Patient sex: M
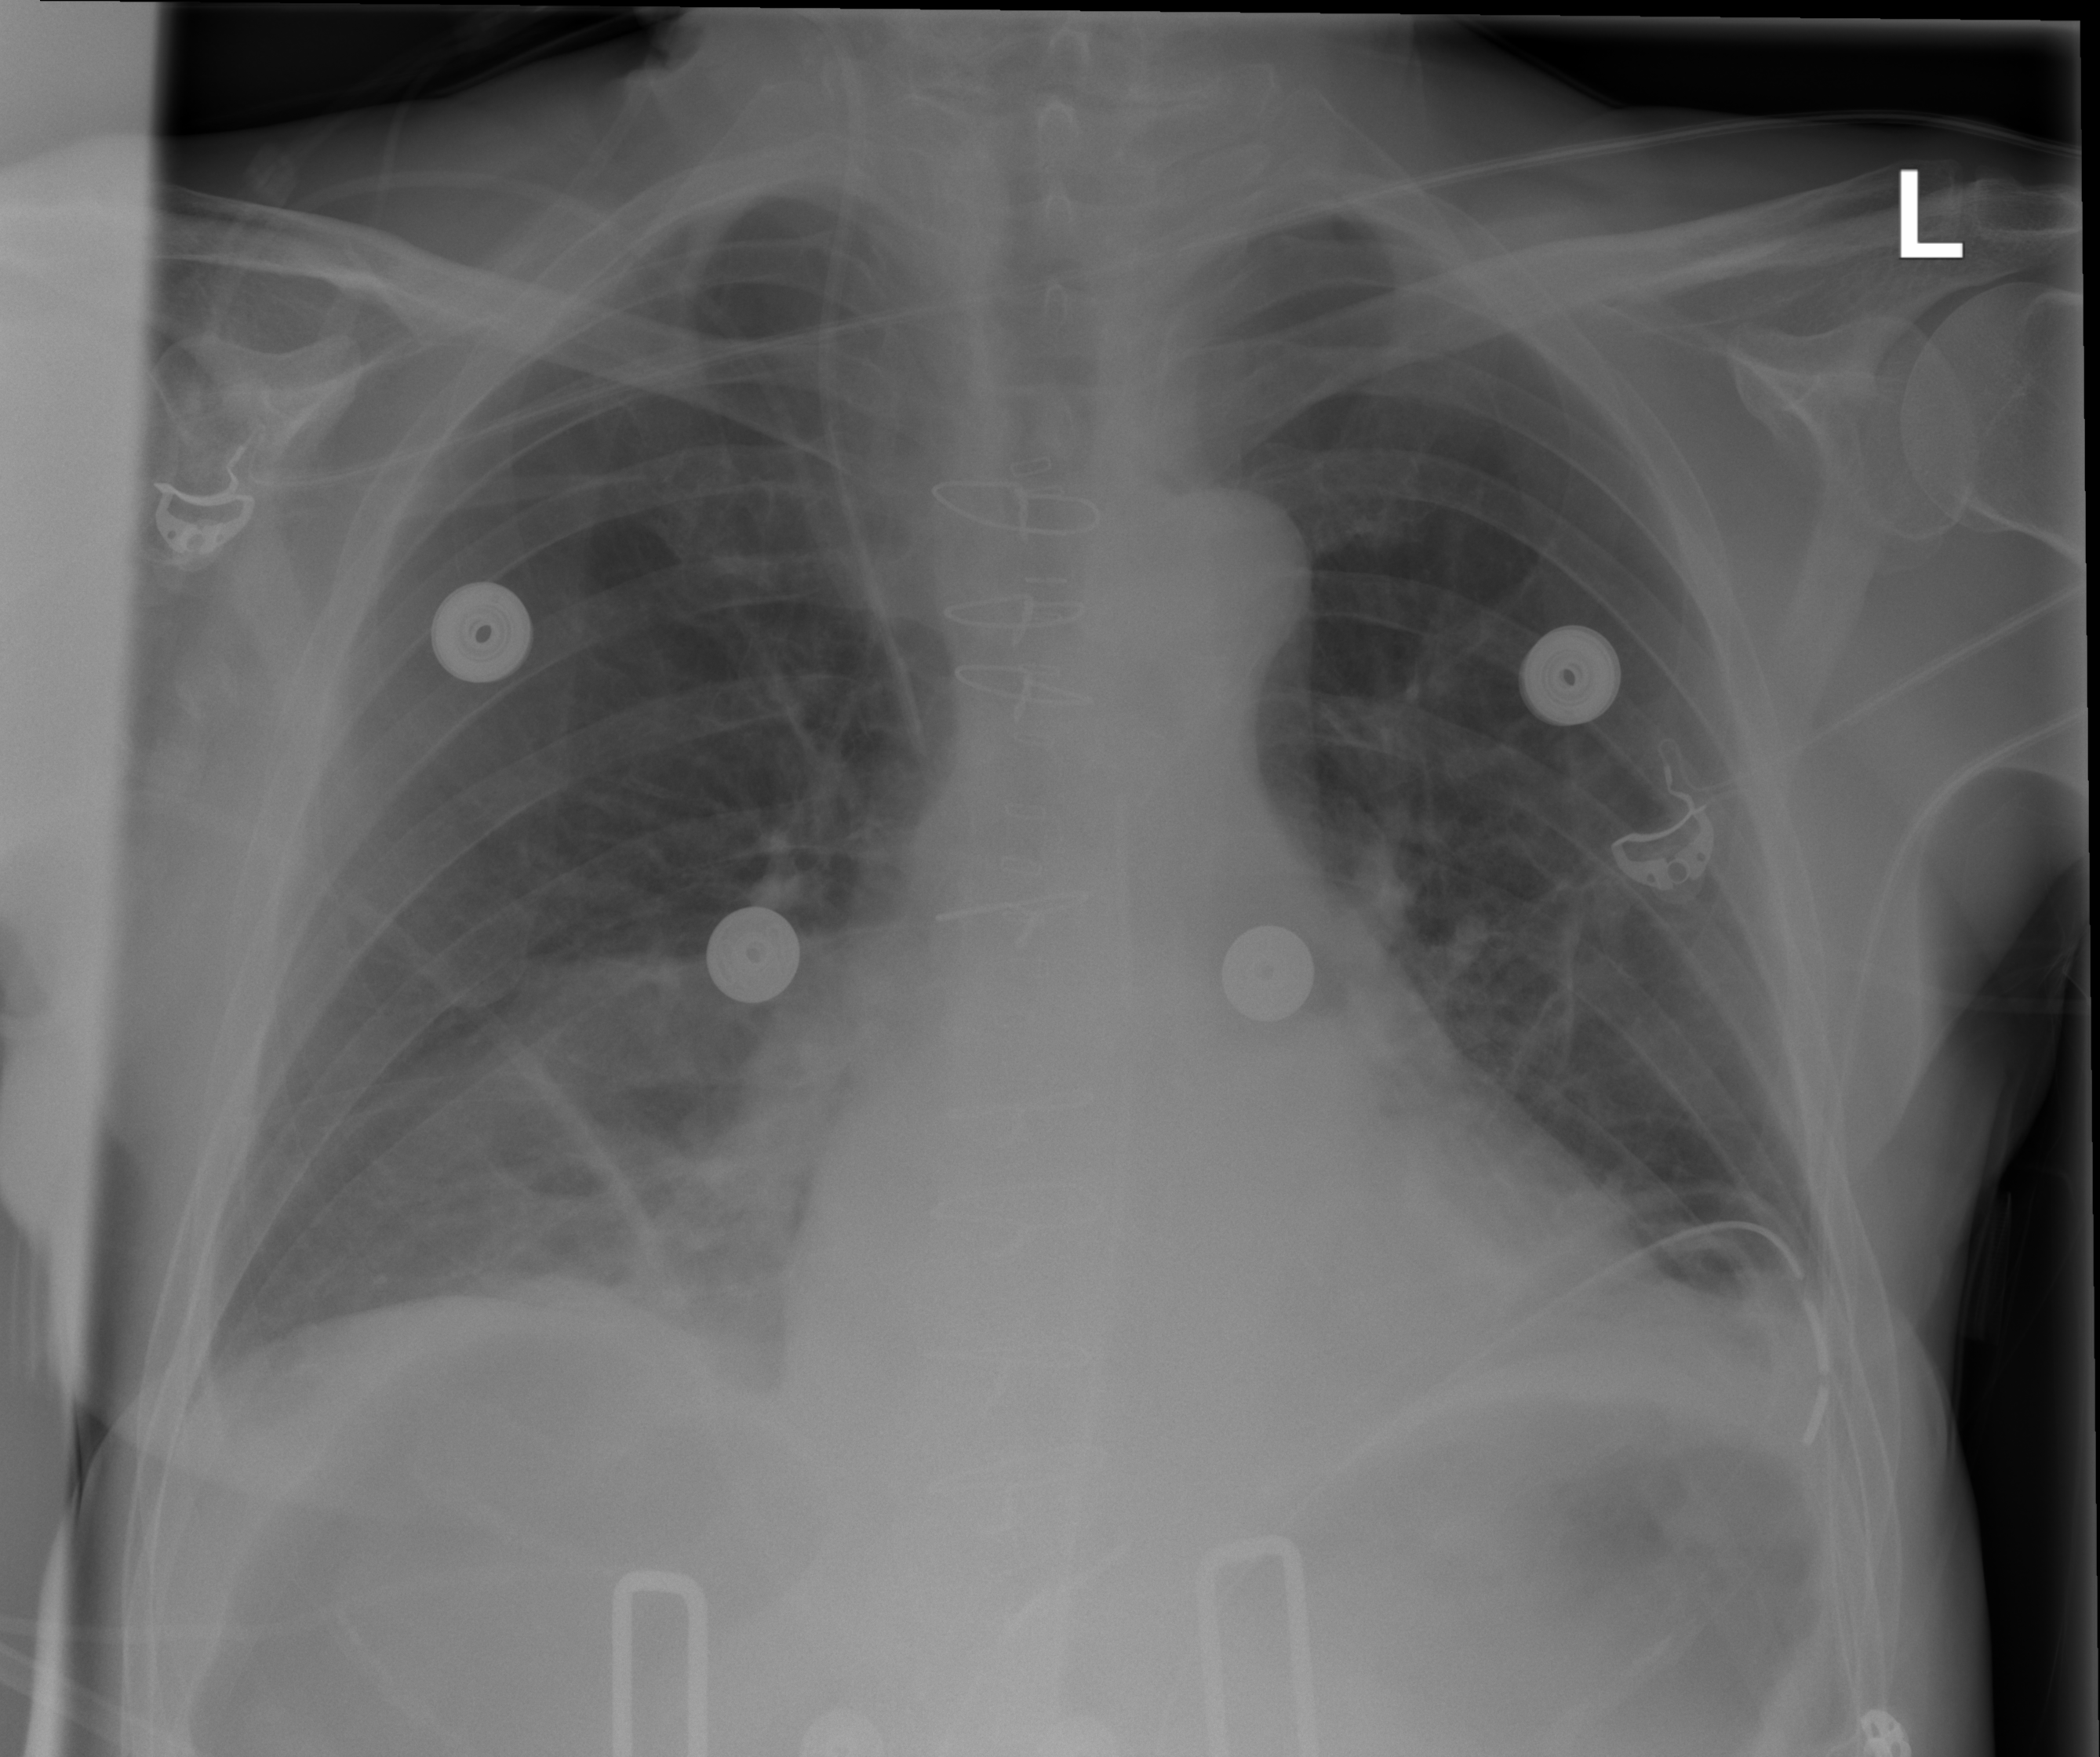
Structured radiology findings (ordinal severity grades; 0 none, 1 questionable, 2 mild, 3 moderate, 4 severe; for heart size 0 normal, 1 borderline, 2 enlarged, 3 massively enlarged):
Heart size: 1
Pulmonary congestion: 2
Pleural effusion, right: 1
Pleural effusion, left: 2
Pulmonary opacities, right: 0
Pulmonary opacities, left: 0
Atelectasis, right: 2
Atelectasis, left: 2